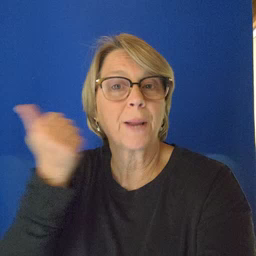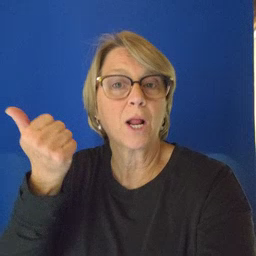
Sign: better